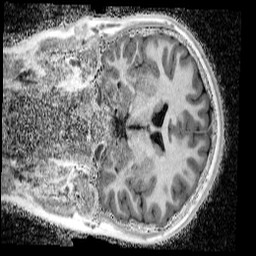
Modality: UNIT1_denoised
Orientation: coronal
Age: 12
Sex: male
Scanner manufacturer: siemens
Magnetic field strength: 3 T
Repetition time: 4 s
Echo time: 0.00299 s